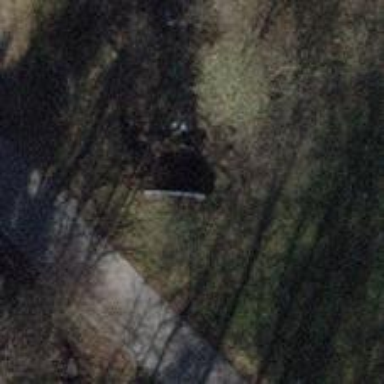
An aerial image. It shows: There is tunnel.